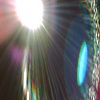
Label: sunburn